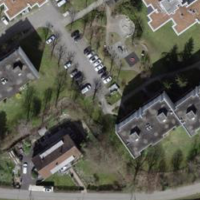
EUNIS habitat code: 54
Species observed at this site:
Gonepteryx rhamni